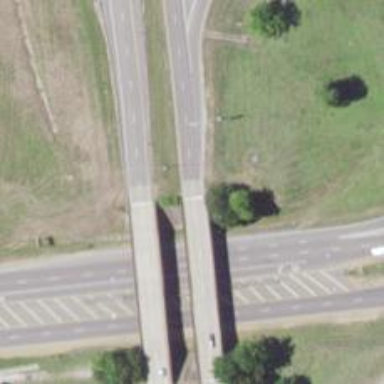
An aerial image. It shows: Primary highway expressway that includes bridge.